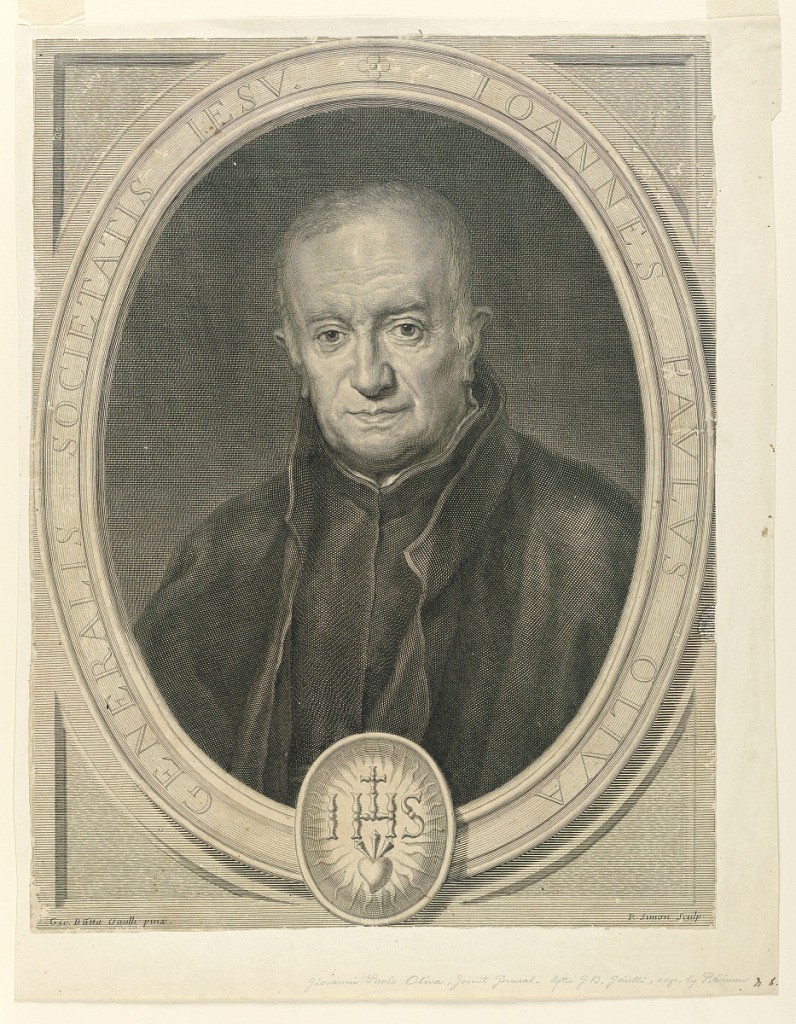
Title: Portrait of Juan Pablo Oliva (1600-1681)
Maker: Jean-Pierre Simon, French, 1650 - 1710
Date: ca. 1670
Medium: Engraving on paper
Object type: Print
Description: Half-length portrait of the Cardinal, head slightly titled to the left; uncovered head. In an oval frame.